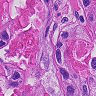
Metastatic tissue present: yes